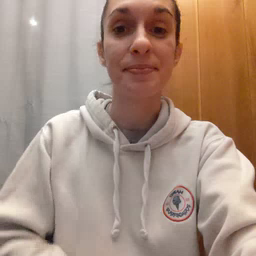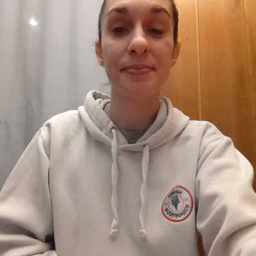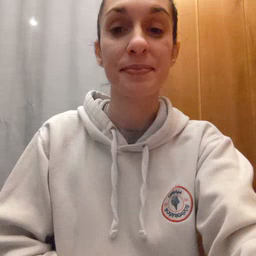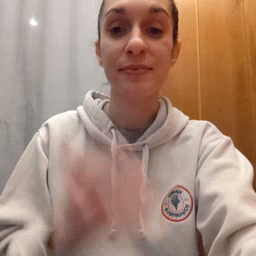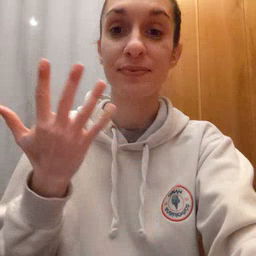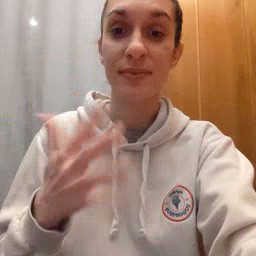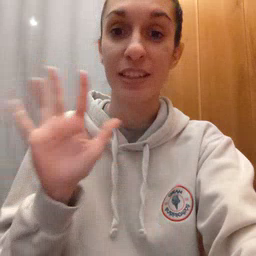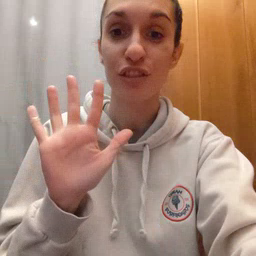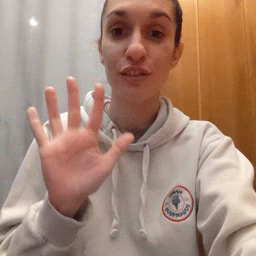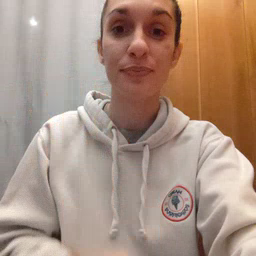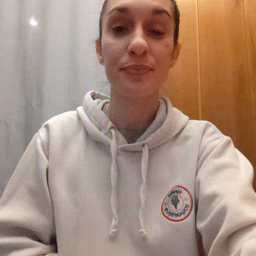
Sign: finish